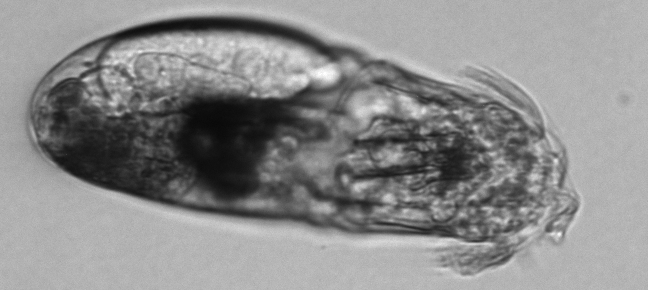
Label: zooplankton